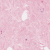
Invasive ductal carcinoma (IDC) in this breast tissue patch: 0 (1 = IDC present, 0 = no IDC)